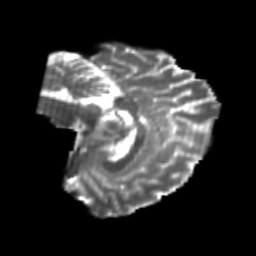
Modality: T2w
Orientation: sagittal
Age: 25
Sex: female
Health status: healthy
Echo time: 0.074 s